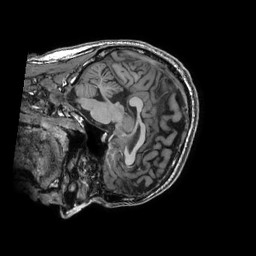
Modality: T1w
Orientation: sagittal
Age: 28
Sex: male
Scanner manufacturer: ge
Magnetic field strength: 3 T
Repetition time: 0.008832 s
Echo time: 0.003768 s